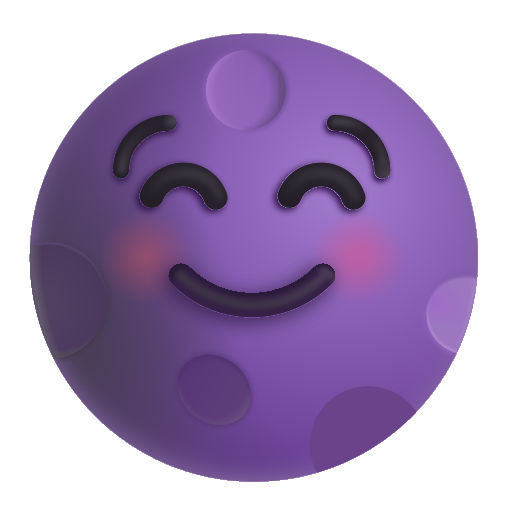
new moon face color